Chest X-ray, AP view. Patient: 62 years old, sex M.
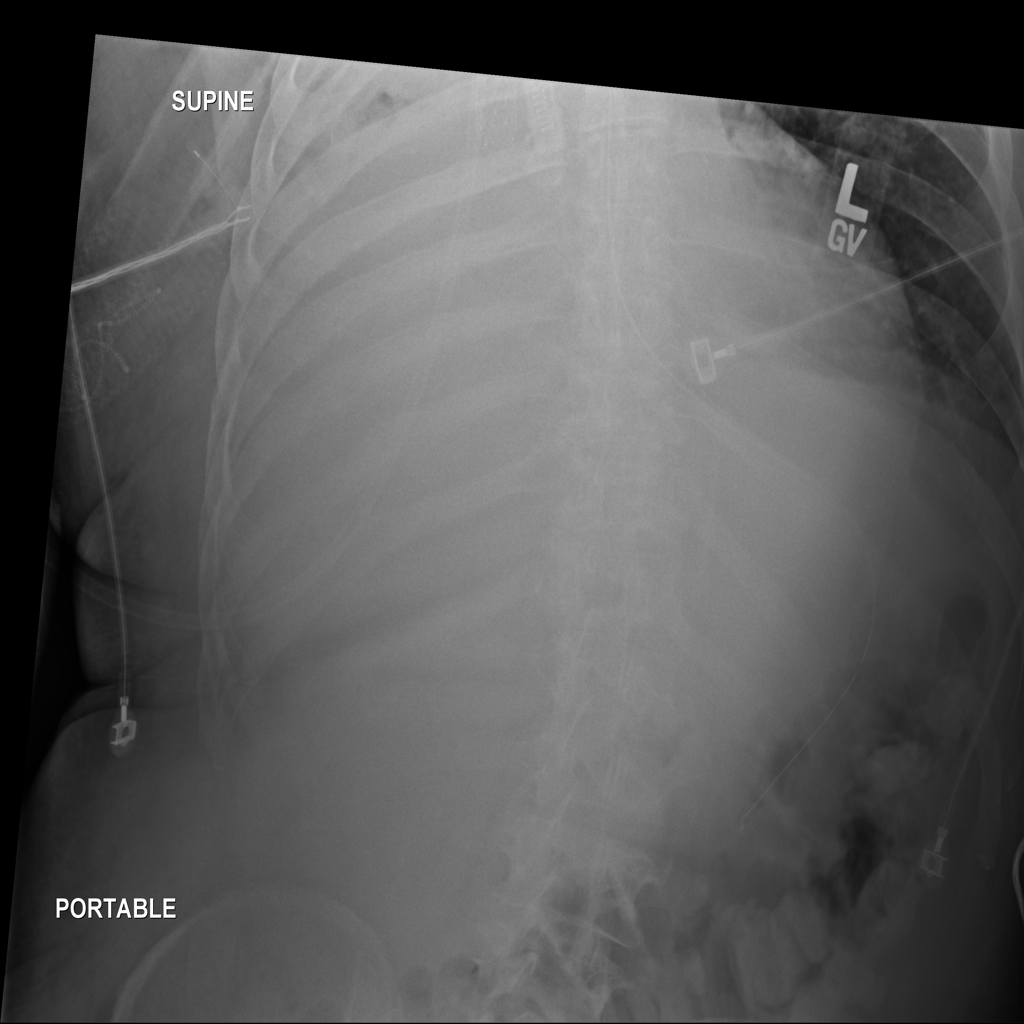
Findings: No Finding